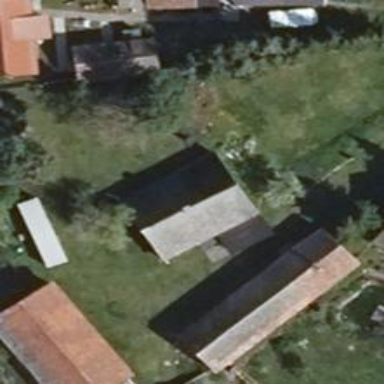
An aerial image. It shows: House with flat light gray roof.